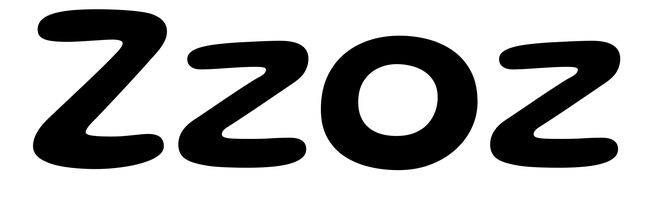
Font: Gluten_Medium